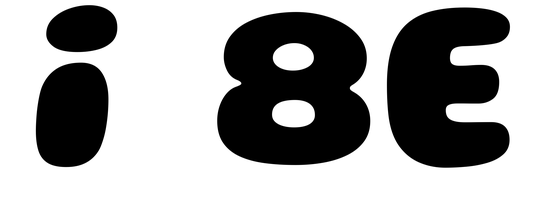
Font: Gluten_ExtraBold